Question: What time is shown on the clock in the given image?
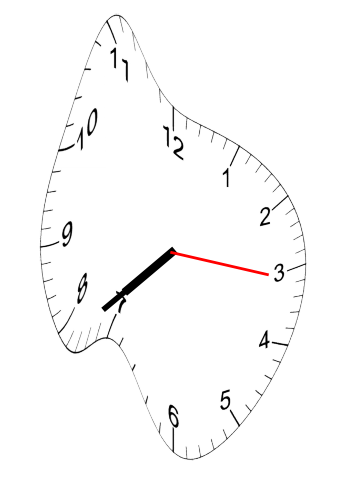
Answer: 07:38:16